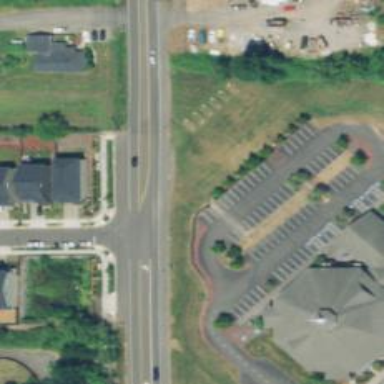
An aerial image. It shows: Primary highway with sidewalk on the left side.